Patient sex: M
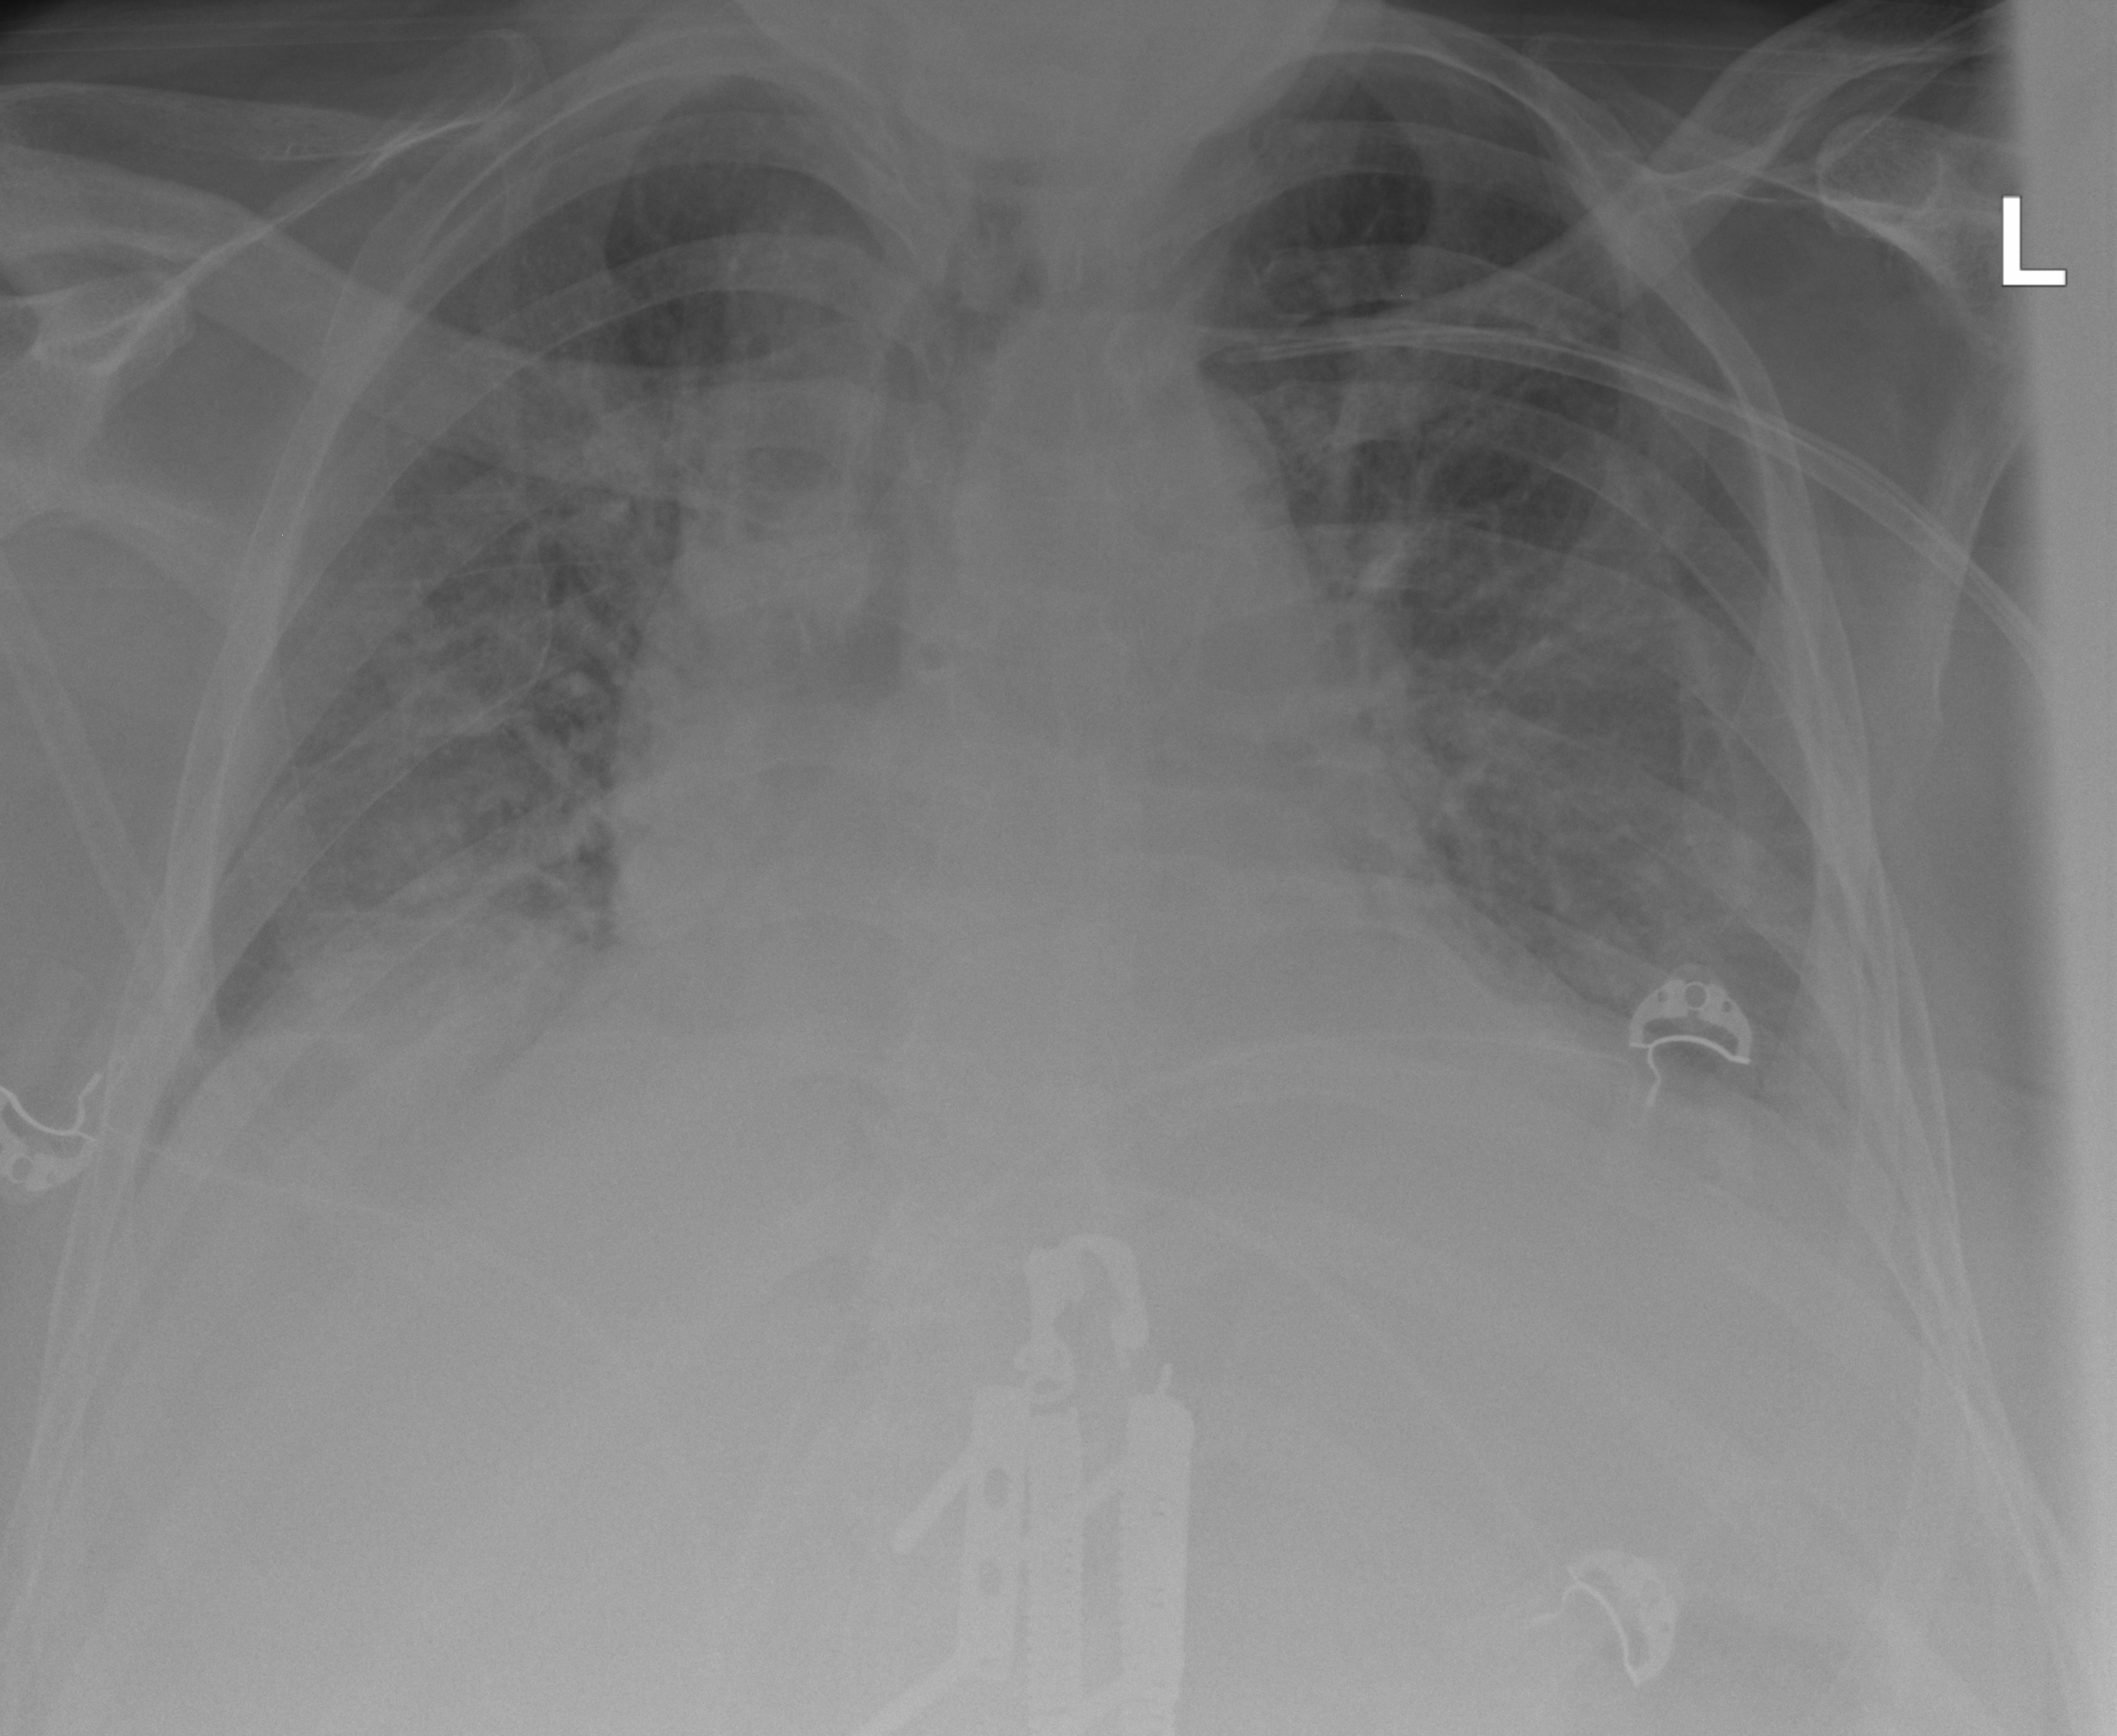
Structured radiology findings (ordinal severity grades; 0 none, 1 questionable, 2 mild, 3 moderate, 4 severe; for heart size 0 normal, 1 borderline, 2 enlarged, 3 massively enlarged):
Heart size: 2
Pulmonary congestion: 2
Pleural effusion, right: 2
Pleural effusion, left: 2
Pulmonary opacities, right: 0
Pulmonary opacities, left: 0
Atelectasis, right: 3
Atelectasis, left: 2